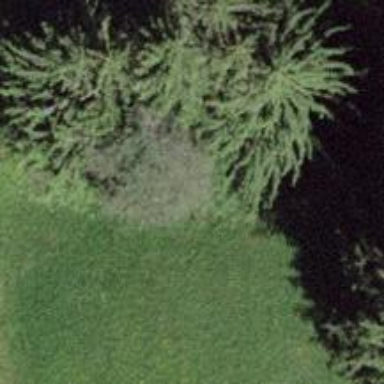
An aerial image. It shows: Evergreen needle-leaved tree typically found in agricultural areas.